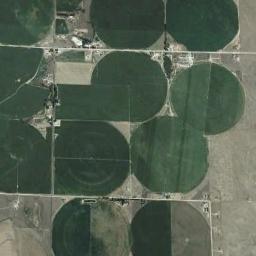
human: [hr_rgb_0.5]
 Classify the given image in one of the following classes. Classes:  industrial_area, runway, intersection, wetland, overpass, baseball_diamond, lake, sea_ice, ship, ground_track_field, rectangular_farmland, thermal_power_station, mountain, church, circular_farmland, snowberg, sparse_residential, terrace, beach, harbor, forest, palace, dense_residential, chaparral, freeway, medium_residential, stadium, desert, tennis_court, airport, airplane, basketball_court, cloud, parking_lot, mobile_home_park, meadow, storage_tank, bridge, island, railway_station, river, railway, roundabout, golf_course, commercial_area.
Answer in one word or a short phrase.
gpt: circular_farmland